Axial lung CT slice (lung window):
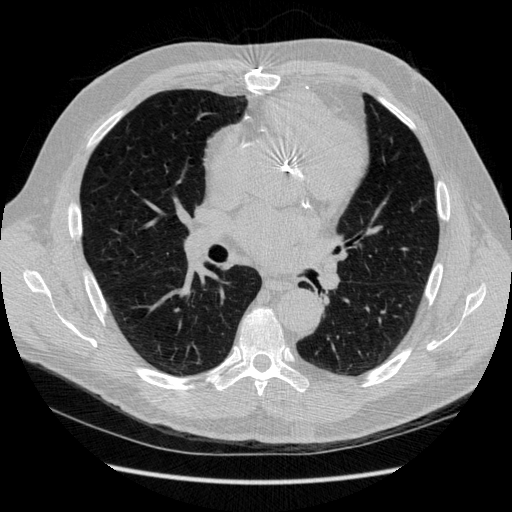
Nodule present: no